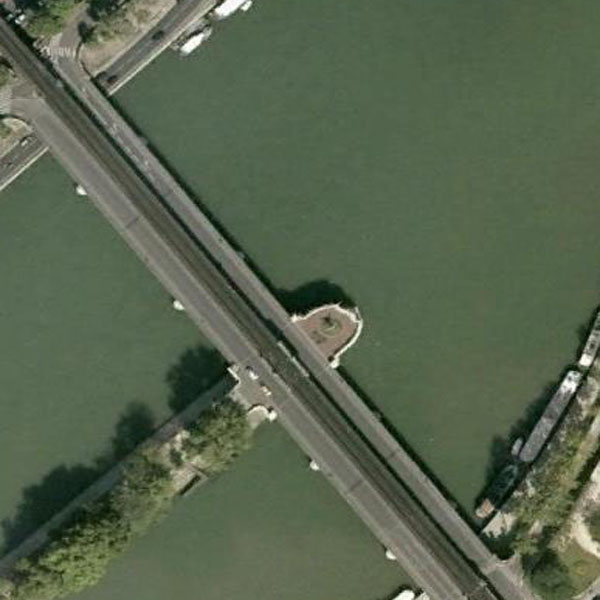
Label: Bridge